Question: I have a simple feedback form (see screenshot) on each page on a site. The user has to select whether the page was helpful or not (radio buttons yes/no) and there is also a text area input where the user can add extra information about how we could improve the page.
(i've seen it done on other sites that are similar to mine) and if so,

I can't find a similar question about character limits on feedback/comment fields so please edit if there is a similar question already posted (I'm surprised I can't find one).
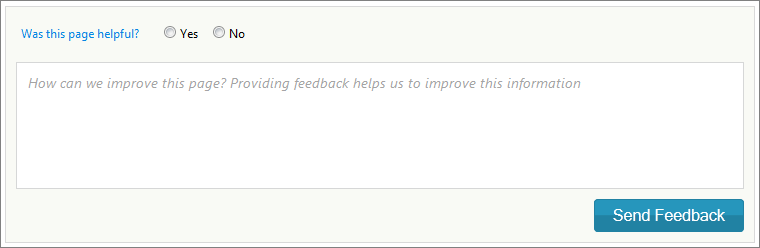
Answer: According to w3.org - <URL> :-
Note: In the initial design for forms, multi-line text fields were supported by the INPUT element with TYPE=TEXT. Unfortunately, this causes problems for fields with long text values as SGML limits the length of attribute literals. The HTML 2.0 DTD allows for up to 1024 characters (the SGML default is only 240 characters).
So perhaps limit it to 1024 characters?
Actually, this is a very interesting question(!) as I believe this was probably introduced at this point for memory reasons ( believe this to be 1Kb if a character is 1byte(?) but I can't seem to find if this limit has ever been increased! It seems resonable that this should have been - so will have a further look.